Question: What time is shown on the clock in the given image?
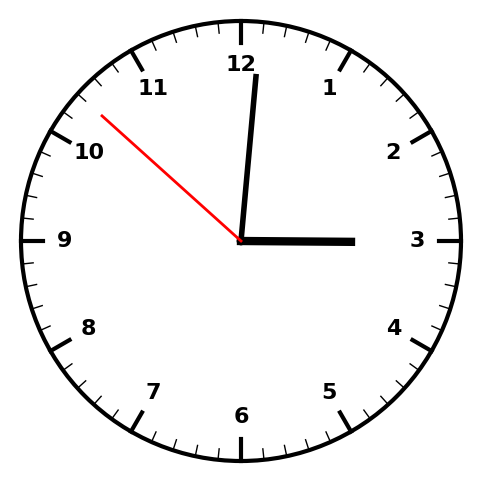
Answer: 03:00:52